You are looking at the short-time Fourier spectrogram of a bearing's acceleration signal. Determine the bearing's health state. Answer with exactly one of: normal, inner_race, outer_race, ball.
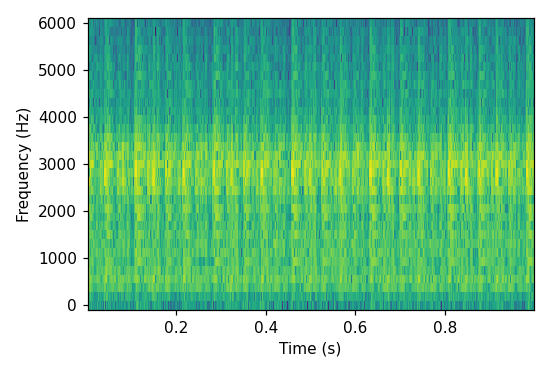
Answer: outer_race